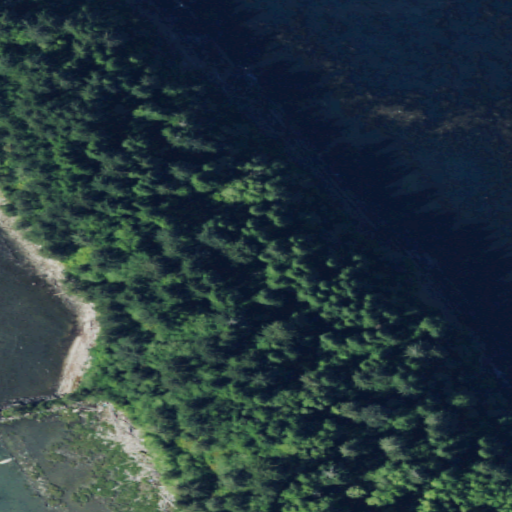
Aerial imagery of island in Washington named Waadah Island containing evergreen forest, open water, barren land, herbaceous wetlands, mixed forest, shrub, and woody wetlands